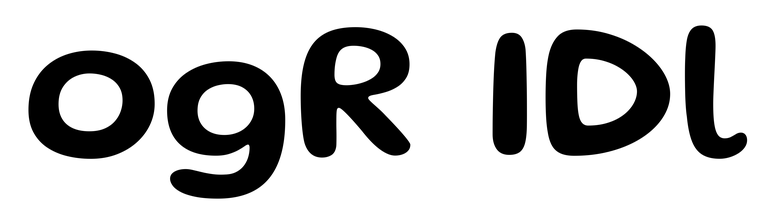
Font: Gluten_Medium